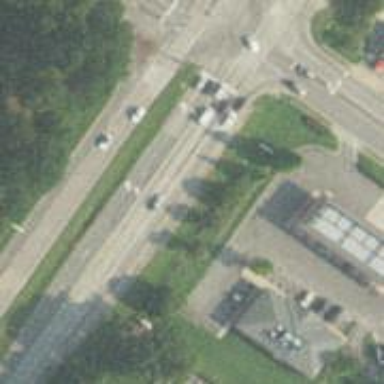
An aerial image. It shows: Asphalt motorway.